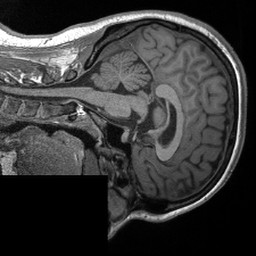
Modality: T1w
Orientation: sagittal
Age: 28
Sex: female